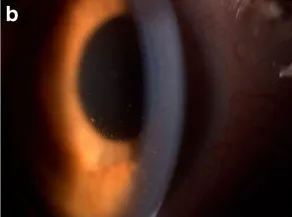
Anterior segment of the eye. B, a mild anterior chamber cellular reaction.
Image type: ophthalmic_imaging (gonioscopy)